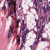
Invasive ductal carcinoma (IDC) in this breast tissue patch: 1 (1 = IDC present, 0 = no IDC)